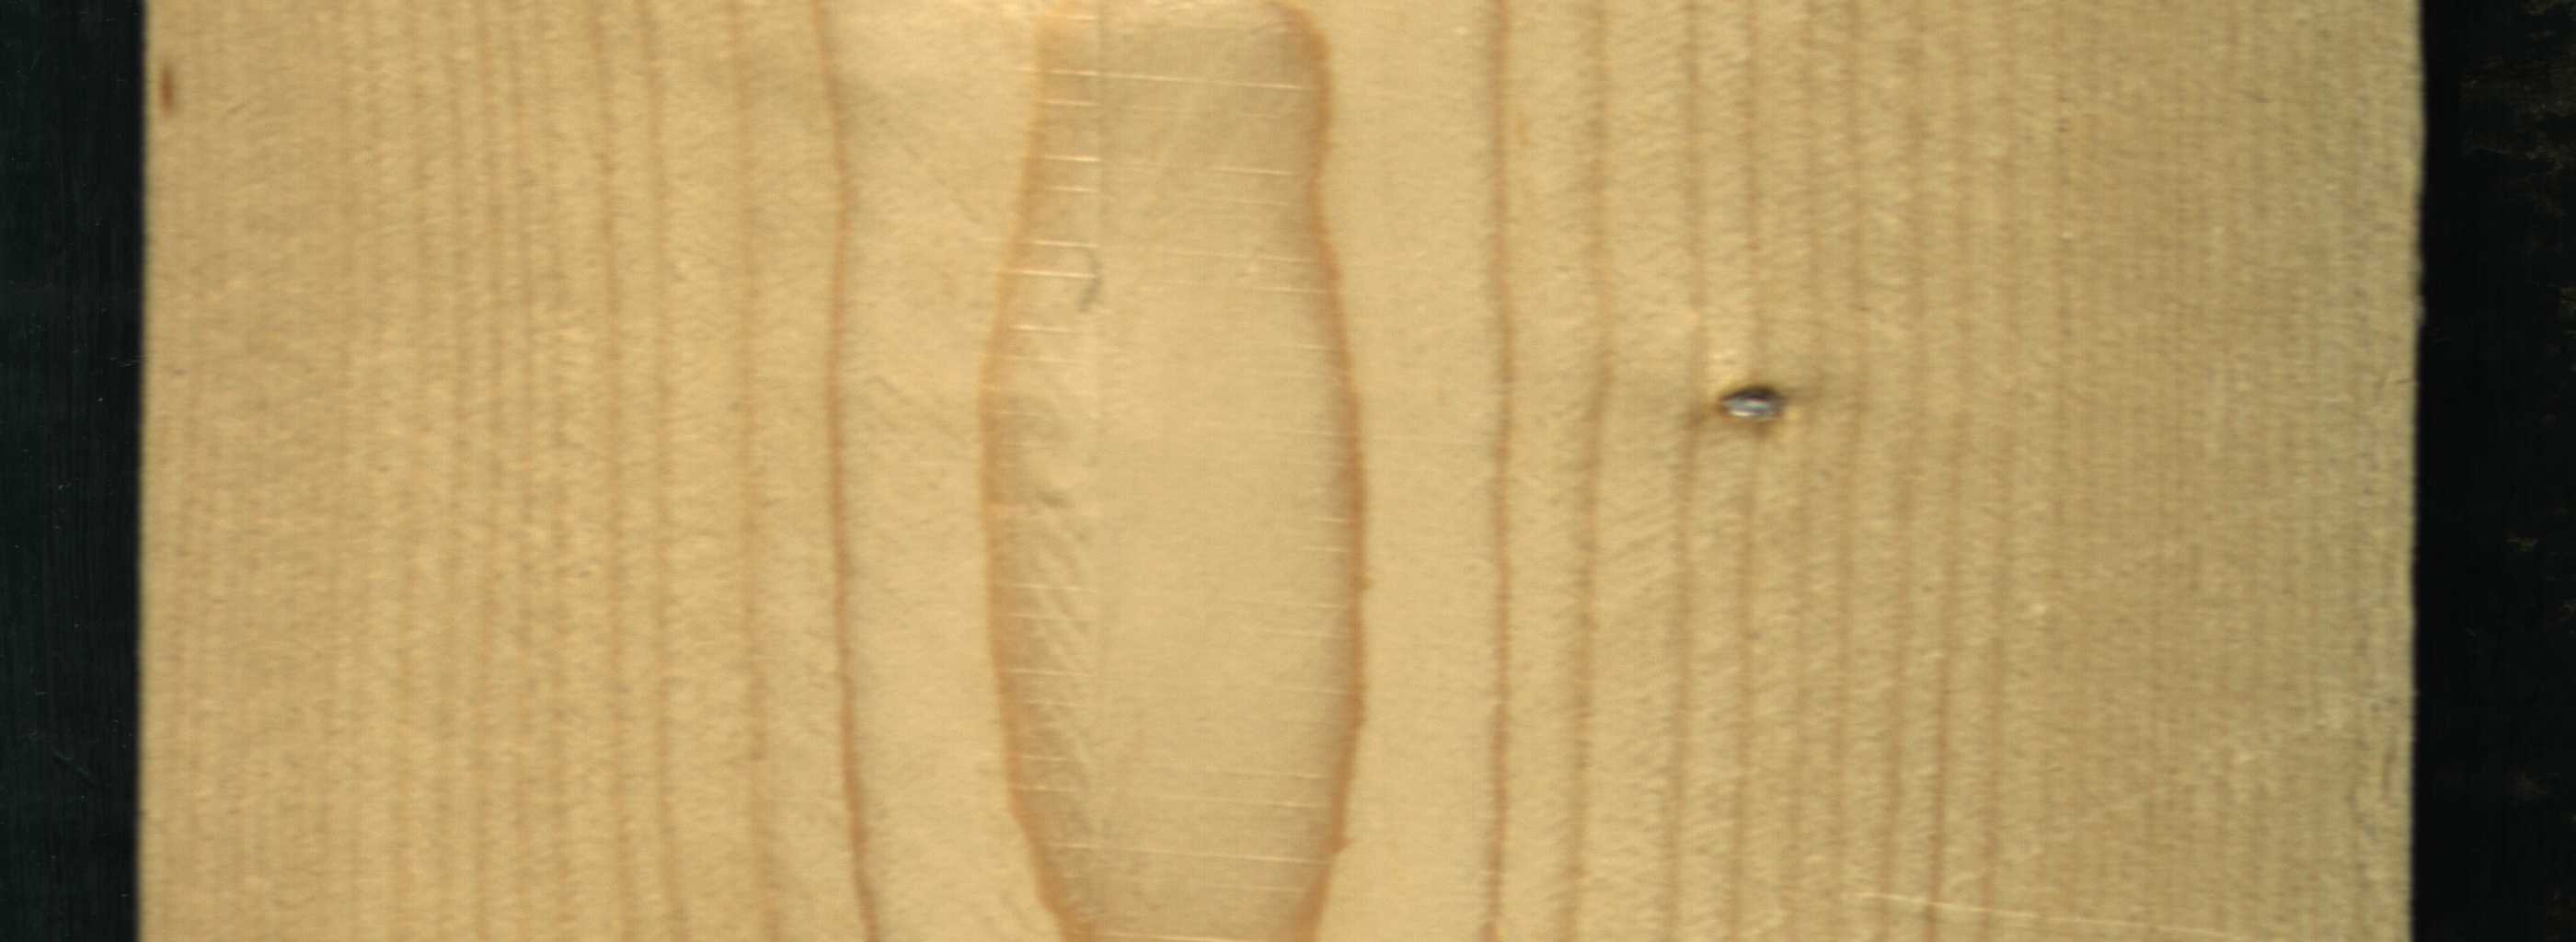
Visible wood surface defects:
Live_Knot